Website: apple
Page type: account-selection
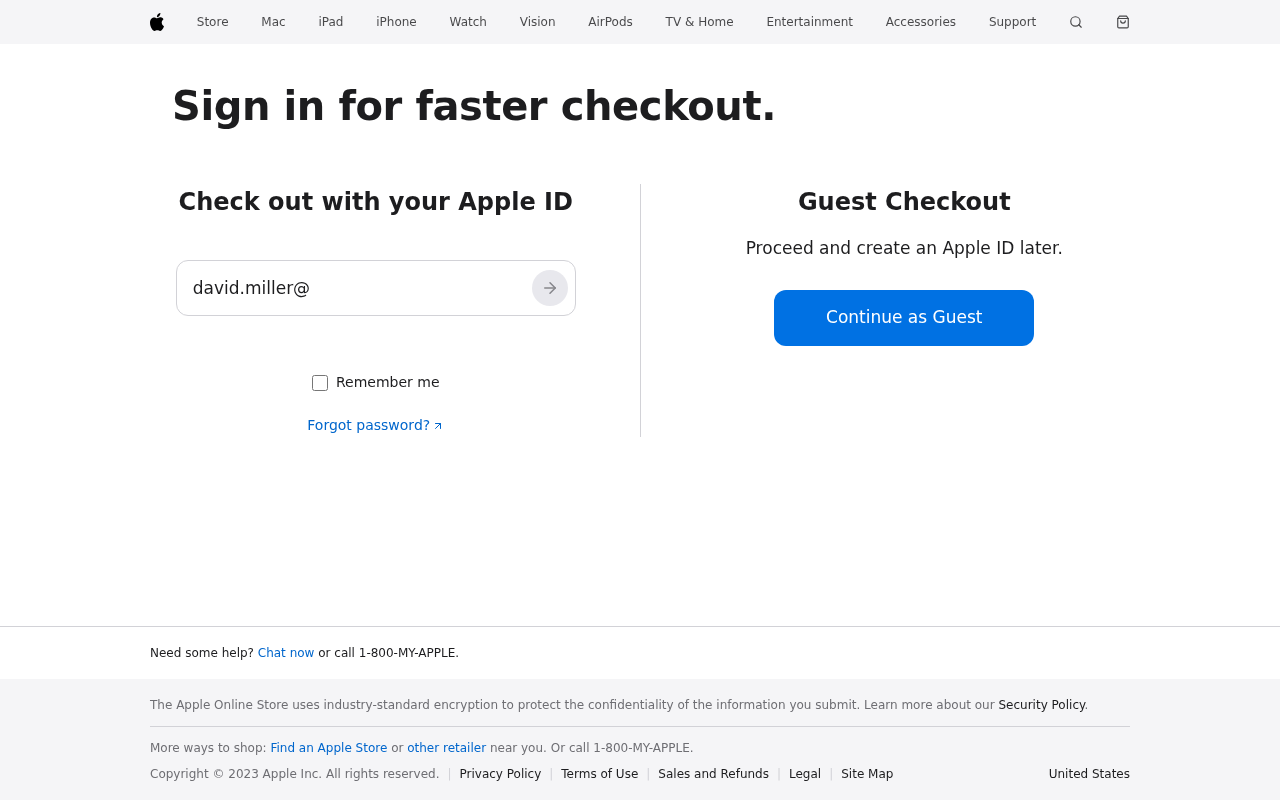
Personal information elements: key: PII_EMAIL
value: david.miller@gmail.com